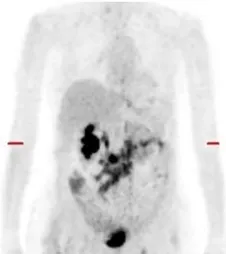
Examinations and histopathological results during work-up of the patient. (G) Holistic view of PET/CT: metabolic lesions in the duodenum, peritoneum and mesenteries.
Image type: radiology (pet)